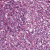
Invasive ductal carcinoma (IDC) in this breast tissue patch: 1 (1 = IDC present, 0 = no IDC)